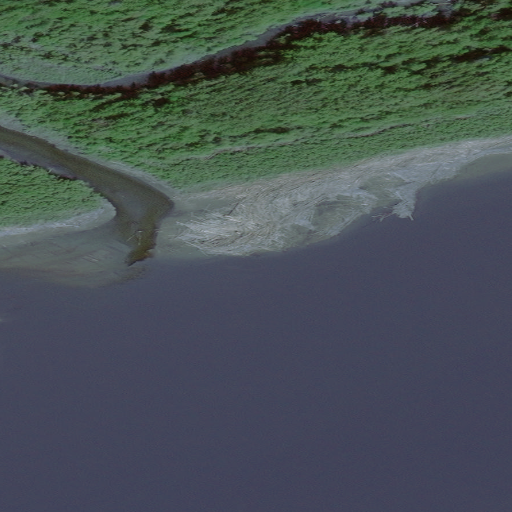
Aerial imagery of cape in Alaska named Ninemile Point containing only unknown